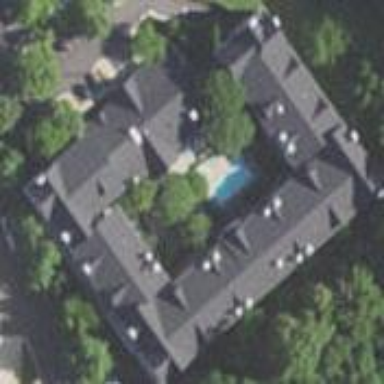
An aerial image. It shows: Hotel building.